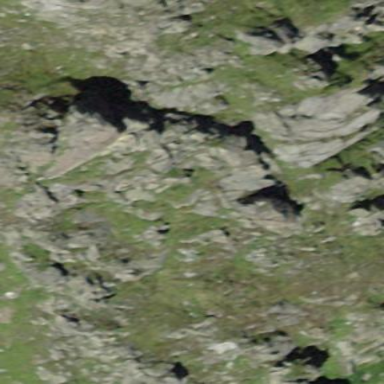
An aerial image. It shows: Landscape dominated by bare rock.